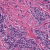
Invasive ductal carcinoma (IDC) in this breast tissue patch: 1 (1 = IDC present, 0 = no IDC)